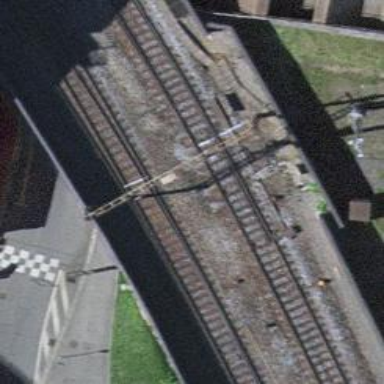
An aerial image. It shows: Single railway track with electrified contact line.